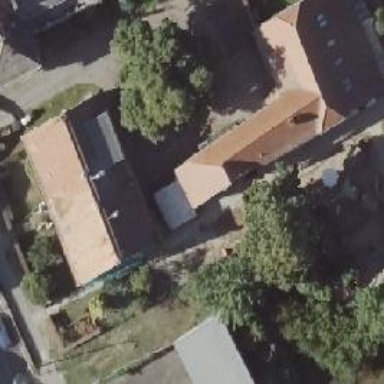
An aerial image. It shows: Kindergarten.